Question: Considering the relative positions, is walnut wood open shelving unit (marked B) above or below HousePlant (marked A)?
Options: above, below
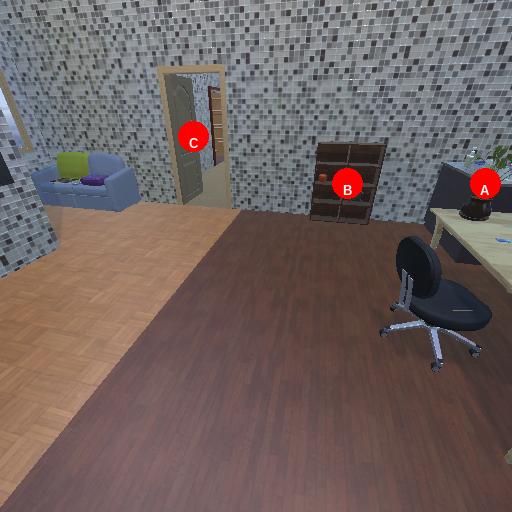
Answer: above